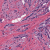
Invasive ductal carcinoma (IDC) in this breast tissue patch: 1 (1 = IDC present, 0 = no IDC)